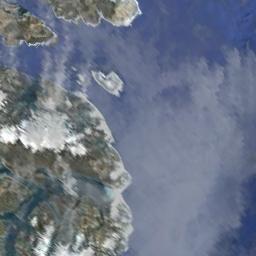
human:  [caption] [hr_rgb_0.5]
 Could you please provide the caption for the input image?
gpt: There is a little thin cloud above the brown farmland .

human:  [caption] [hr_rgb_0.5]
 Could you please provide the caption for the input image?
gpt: The stratus clouds are located above the sea and the land covered by some vegetation .

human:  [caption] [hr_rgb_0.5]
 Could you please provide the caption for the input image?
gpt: The white cloud is above blue sea and island .

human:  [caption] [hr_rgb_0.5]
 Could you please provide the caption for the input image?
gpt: Sparse white clouds on the ground where brown and green intersect .

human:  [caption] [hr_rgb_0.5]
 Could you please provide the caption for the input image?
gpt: There are gauzy clouds over a shore .